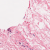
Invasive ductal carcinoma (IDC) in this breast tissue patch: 0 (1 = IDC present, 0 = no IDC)